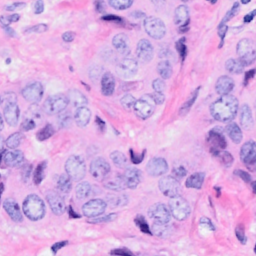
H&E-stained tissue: Breast